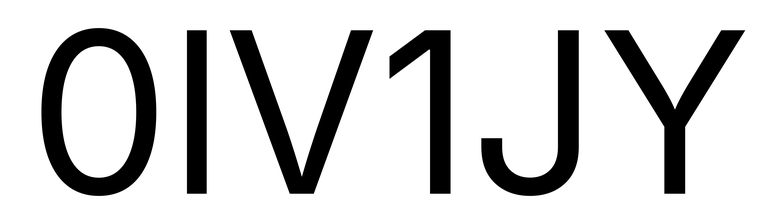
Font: Inter_Regular